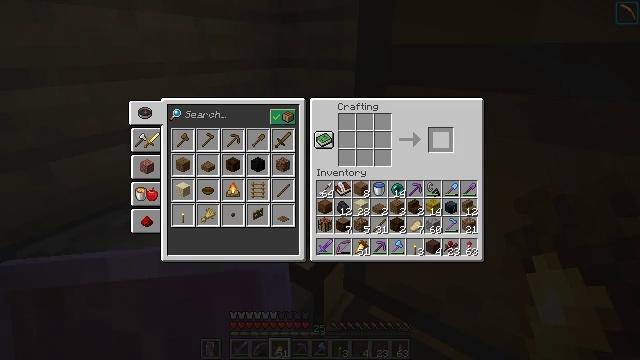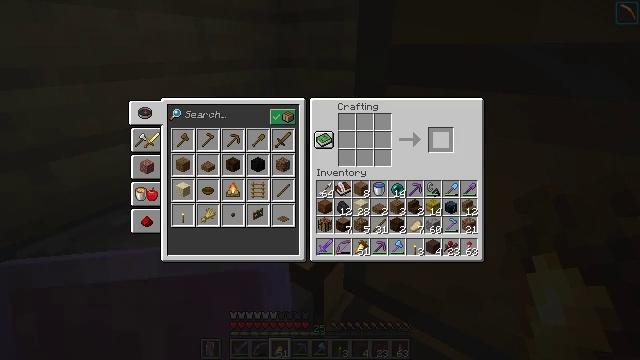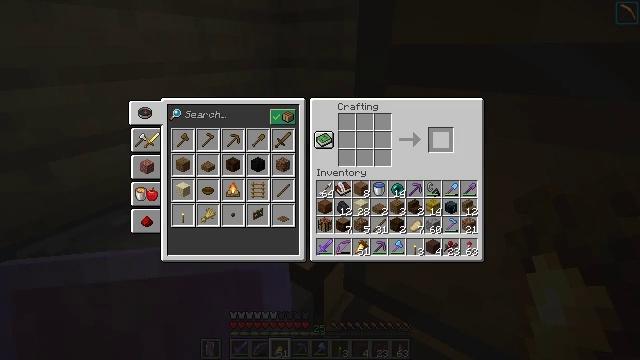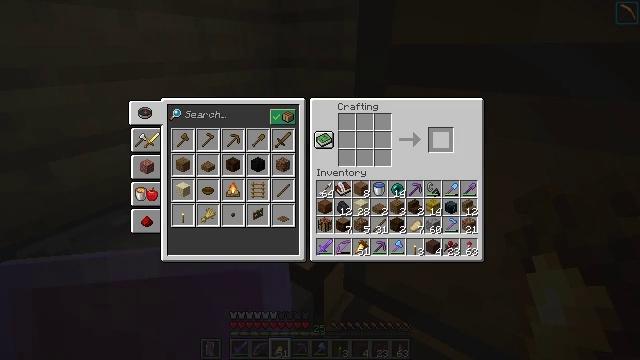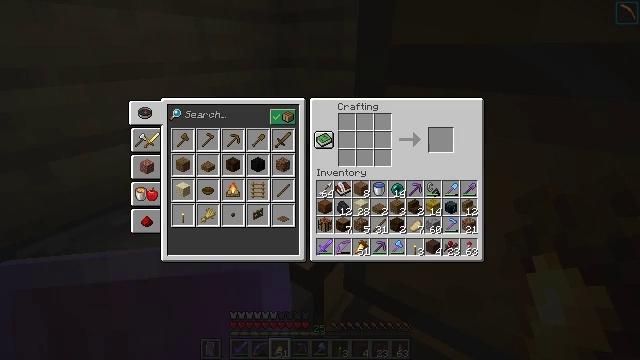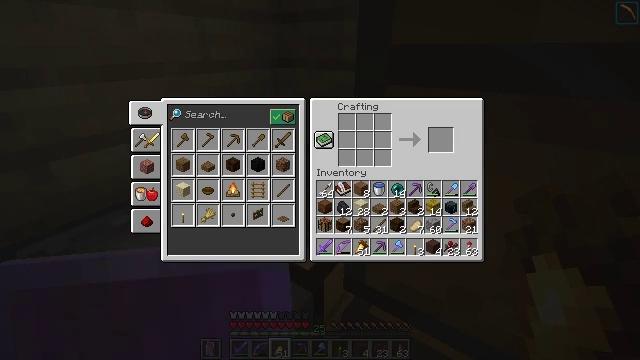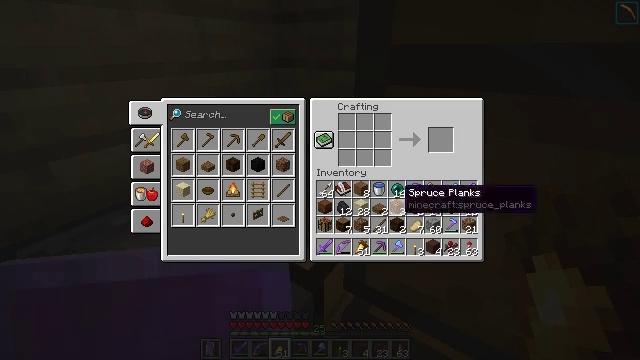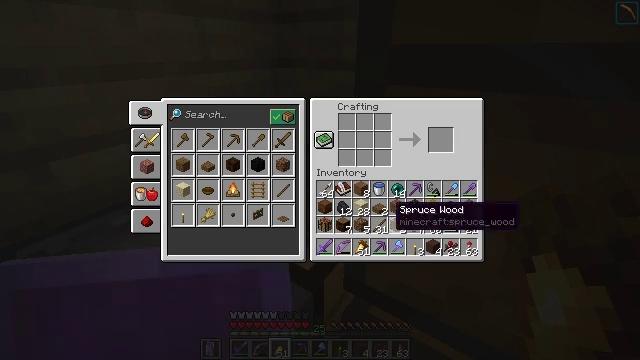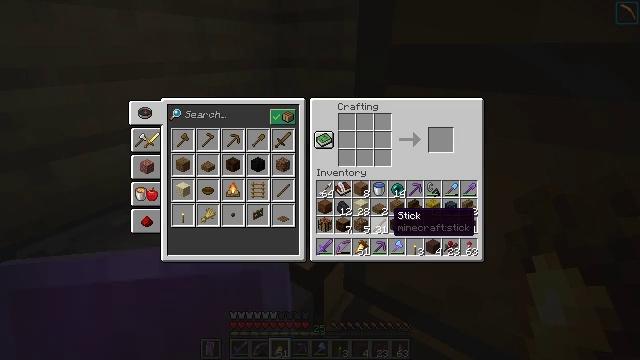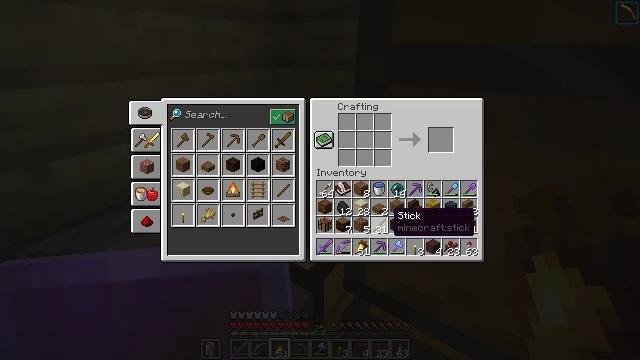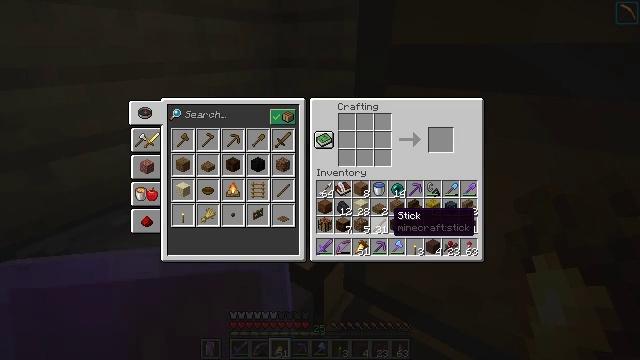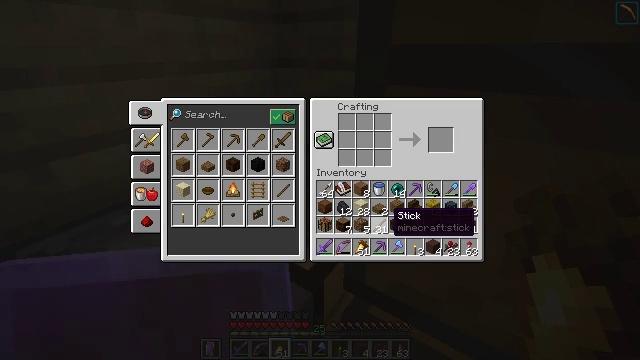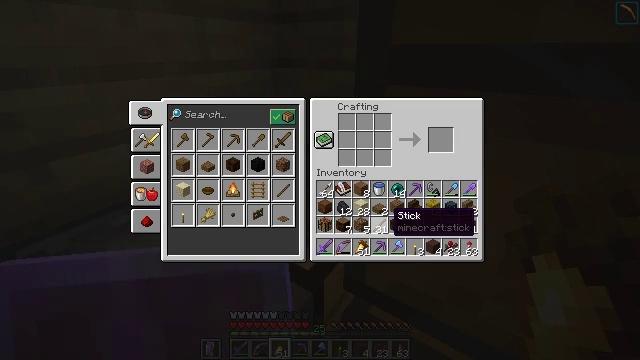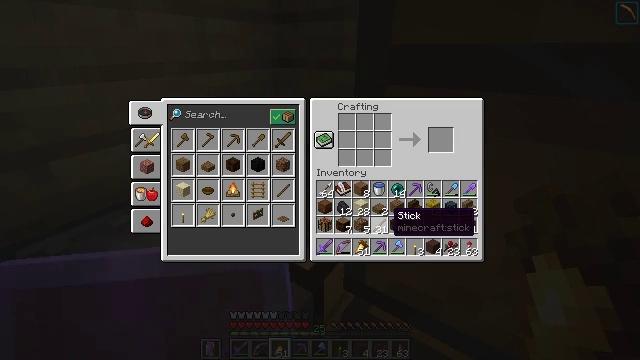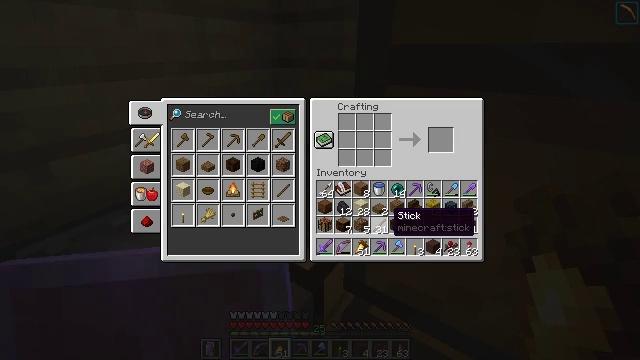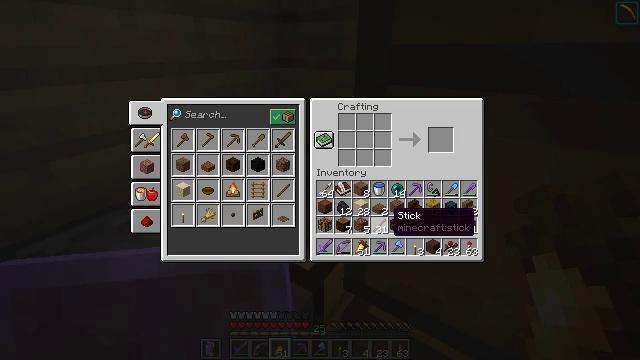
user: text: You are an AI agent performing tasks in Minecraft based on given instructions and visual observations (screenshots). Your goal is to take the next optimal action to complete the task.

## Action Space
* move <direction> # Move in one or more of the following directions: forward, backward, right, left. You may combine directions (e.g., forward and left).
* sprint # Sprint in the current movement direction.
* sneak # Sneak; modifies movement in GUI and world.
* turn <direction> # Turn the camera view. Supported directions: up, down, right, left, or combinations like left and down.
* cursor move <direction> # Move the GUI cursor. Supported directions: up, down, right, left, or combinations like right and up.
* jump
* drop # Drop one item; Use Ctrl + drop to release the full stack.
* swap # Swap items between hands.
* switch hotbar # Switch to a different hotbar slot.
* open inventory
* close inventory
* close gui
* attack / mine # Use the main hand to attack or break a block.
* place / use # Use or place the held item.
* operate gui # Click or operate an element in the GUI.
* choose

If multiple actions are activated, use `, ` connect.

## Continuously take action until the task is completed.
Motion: motion action
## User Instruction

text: Mine the cocoa pods for beans.
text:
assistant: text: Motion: no_op
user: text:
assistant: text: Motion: no_op
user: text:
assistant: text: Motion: no_op
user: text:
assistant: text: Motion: cursor move left and down
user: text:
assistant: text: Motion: cursor move left and down
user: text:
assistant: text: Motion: cursor move left and down
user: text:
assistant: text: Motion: cursor move left and down
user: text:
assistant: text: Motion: no_op
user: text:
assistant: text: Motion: no_op
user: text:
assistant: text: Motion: no_op
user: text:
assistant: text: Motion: no_op
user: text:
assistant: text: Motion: no_op
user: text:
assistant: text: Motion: no_op
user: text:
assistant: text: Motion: no_op
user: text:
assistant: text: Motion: no_op
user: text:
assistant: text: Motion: no_op
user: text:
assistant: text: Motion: no_op
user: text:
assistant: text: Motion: no_op
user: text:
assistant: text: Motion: no_op
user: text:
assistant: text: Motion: no_op
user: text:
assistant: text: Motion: no_op
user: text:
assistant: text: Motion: no_op
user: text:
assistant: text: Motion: no_op
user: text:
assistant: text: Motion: no_op
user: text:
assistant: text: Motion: no_op
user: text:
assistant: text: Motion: no_op
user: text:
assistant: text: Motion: no_op
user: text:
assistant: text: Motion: no_op
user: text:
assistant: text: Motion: no_op
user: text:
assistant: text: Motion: no_op